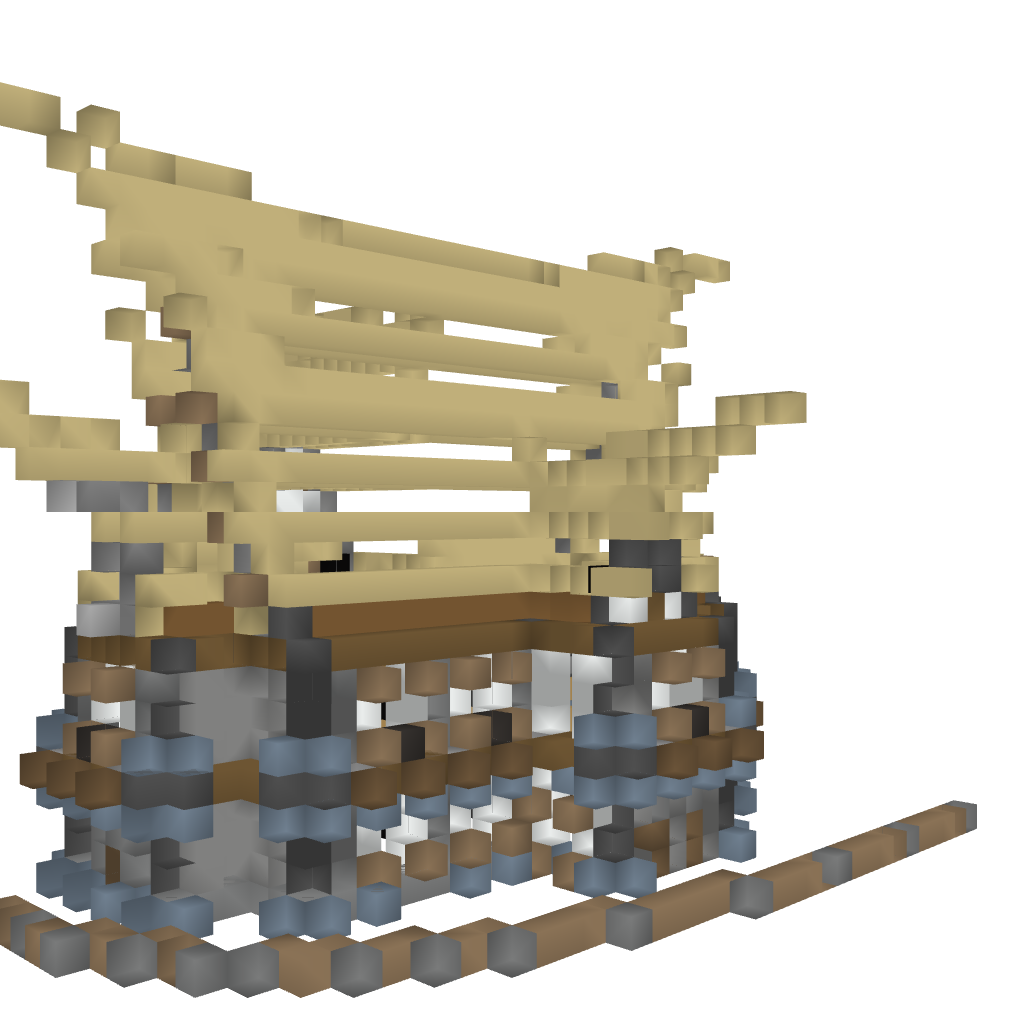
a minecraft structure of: Nordic house #2